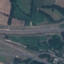
Label: Highway